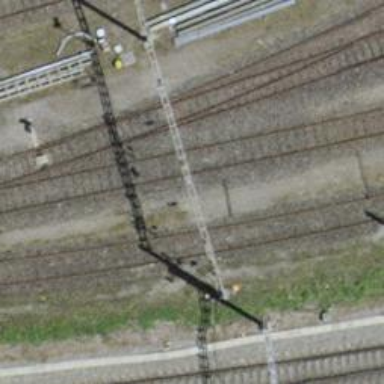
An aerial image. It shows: Yard with single rail track. The railway track is electrified with contact line for service purposes.